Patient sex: M
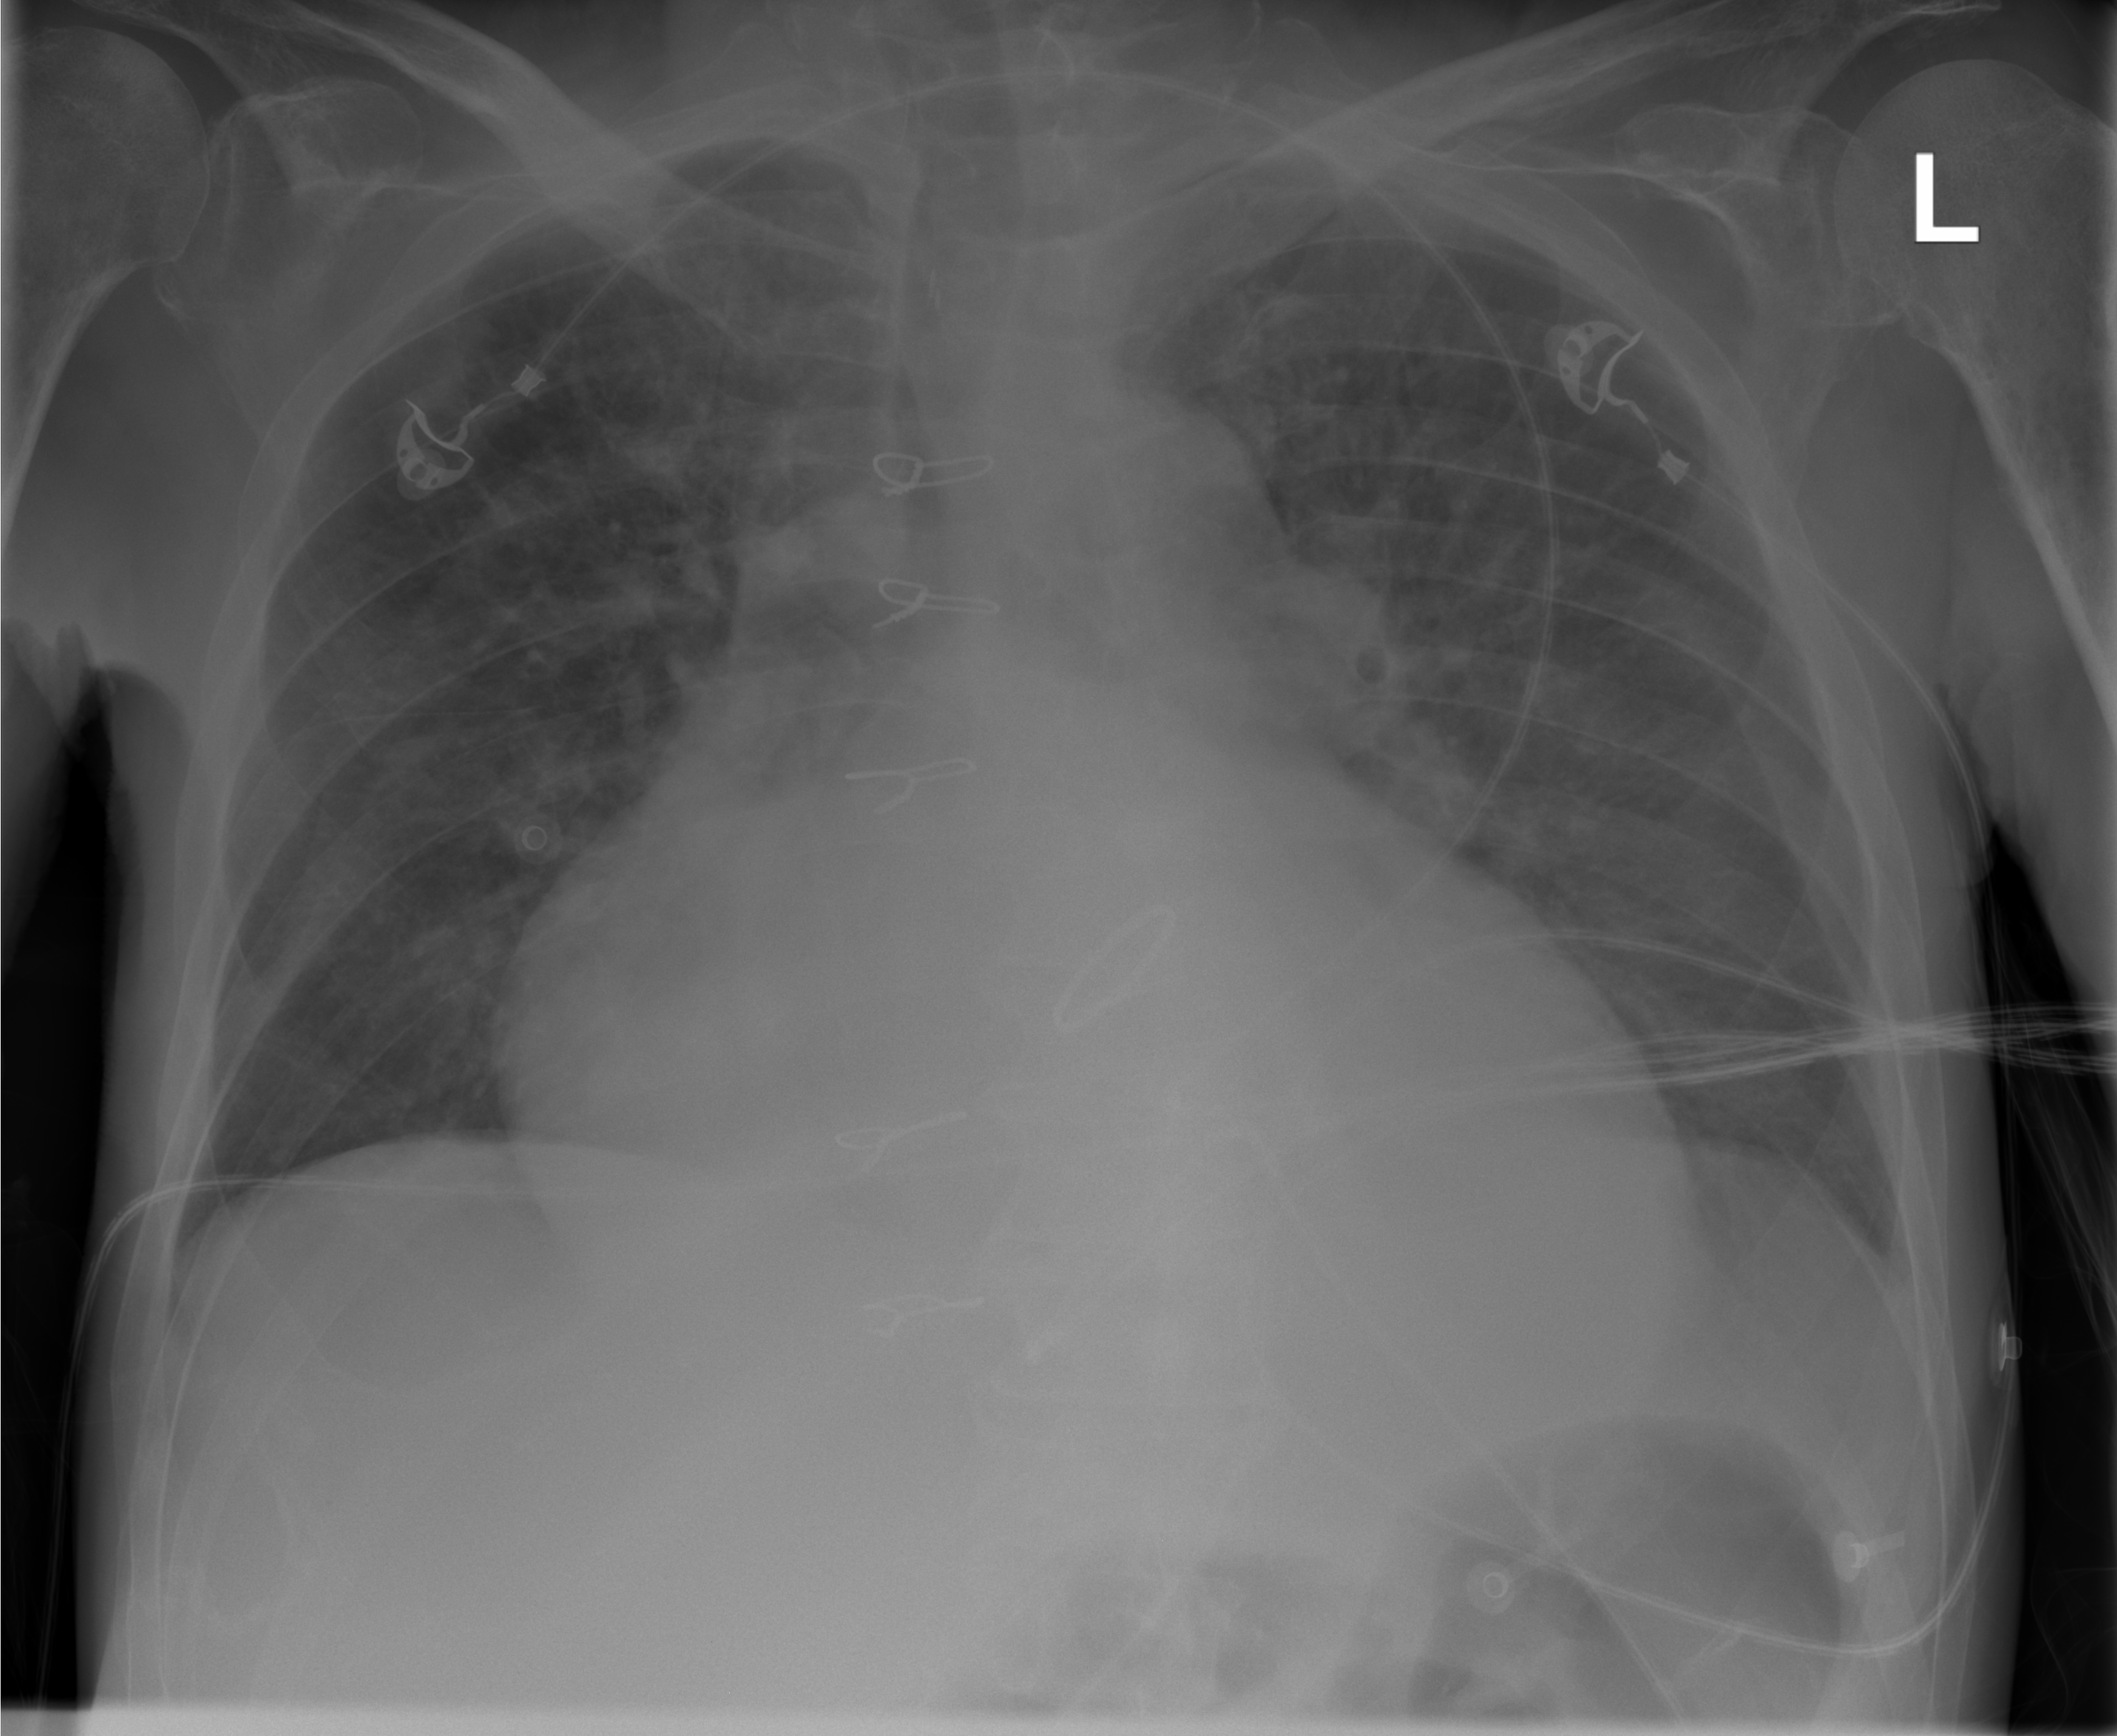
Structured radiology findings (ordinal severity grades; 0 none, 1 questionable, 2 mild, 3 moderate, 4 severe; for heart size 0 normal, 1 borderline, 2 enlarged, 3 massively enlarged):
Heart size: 3
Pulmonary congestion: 2
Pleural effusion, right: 0
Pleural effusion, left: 0
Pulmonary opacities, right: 0
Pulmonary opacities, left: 0
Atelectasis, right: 0
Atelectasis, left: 0